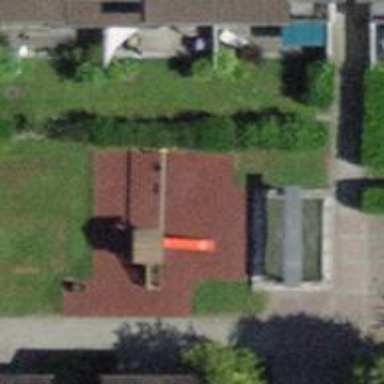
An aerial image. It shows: Playground area for leisure activities on the land.